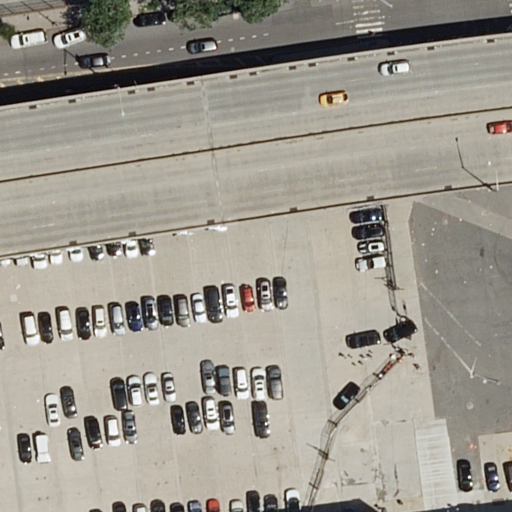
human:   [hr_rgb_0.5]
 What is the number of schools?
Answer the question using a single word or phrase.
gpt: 1

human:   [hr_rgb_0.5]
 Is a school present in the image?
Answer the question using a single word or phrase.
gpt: yes

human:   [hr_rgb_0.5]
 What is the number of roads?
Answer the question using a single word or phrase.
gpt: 13

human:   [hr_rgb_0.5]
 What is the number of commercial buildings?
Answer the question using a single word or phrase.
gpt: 0

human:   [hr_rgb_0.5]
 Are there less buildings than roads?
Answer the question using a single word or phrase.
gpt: yes

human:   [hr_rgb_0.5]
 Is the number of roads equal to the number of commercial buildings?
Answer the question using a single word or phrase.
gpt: no

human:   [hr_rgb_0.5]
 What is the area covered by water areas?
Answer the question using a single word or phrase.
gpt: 0m2

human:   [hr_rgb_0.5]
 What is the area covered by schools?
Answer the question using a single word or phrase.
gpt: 6m2

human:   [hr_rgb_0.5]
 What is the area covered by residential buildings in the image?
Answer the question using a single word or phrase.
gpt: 0m2

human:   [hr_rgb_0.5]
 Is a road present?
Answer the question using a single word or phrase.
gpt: yes

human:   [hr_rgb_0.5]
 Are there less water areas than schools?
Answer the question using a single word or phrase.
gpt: yes

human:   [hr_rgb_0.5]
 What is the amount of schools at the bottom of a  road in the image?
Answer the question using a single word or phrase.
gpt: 0

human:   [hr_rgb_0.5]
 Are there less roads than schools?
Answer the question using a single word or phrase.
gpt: no

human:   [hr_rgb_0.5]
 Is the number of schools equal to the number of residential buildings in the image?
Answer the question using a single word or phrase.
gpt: no

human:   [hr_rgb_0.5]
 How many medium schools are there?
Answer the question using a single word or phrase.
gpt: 0

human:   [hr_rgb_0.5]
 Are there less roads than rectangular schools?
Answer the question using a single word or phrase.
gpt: no

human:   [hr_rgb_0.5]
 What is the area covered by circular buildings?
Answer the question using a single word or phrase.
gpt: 0m2

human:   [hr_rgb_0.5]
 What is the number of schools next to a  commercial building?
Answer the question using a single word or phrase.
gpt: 0

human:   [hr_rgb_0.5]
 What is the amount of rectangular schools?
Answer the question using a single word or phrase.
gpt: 1

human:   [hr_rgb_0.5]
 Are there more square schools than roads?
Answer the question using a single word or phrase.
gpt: no

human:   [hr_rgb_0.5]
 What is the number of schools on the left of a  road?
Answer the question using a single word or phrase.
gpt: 1

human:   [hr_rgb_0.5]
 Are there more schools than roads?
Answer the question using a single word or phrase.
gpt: no

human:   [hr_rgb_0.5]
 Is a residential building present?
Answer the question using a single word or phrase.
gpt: no

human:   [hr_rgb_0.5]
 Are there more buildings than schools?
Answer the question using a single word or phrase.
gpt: no

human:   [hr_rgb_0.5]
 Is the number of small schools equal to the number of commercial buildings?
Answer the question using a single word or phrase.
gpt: no

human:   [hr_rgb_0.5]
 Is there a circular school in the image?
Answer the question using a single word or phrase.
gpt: no

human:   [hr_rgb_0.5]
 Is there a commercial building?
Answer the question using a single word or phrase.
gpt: no

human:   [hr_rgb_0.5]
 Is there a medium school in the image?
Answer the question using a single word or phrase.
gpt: no

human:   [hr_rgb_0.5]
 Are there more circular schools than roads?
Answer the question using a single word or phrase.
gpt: no

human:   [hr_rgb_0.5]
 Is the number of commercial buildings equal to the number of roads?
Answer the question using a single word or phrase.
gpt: no

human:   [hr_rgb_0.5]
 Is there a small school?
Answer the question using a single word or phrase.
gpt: yes

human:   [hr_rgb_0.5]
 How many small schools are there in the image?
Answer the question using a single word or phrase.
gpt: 1

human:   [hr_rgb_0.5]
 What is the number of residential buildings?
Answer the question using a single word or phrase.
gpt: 0

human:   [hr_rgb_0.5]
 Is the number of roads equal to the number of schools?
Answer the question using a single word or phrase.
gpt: no

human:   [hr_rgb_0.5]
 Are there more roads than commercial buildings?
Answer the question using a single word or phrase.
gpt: yes

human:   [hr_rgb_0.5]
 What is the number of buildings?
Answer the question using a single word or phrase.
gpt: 0

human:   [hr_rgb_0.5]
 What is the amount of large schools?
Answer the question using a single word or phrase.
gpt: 0

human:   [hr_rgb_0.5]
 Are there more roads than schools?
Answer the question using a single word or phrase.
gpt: yes

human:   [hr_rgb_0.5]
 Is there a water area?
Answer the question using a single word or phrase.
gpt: no

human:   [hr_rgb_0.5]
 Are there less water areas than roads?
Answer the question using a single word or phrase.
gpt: yes

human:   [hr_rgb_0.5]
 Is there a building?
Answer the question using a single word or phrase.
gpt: no

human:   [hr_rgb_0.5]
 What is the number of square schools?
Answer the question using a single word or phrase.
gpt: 0

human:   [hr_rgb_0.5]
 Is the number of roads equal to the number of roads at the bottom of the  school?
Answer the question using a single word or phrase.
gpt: no

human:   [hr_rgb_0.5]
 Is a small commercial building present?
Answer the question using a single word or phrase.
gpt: no

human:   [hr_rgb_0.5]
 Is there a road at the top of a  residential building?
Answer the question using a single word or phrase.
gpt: no

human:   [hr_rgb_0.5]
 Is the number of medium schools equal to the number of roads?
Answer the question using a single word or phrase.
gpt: no

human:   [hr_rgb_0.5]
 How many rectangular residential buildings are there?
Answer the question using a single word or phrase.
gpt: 0

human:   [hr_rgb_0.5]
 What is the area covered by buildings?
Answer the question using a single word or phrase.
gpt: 0m2

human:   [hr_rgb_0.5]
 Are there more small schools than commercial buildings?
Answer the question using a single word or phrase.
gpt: yes

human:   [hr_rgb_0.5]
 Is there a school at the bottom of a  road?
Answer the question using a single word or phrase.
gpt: no

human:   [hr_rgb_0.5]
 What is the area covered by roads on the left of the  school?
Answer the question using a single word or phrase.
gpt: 0m2

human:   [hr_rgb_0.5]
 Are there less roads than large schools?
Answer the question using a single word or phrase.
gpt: no

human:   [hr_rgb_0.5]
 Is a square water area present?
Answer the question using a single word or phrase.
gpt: no

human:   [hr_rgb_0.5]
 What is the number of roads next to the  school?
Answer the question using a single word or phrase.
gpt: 13

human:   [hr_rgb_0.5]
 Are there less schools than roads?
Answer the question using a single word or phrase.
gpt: yes

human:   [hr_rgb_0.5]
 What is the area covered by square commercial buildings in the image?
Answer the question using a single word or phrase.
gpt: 0m2

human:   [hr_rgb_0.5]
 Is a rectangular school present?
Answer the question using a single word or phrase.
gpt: yes

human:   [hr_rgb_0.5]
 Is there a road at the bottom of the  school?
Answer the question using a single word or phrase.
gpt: yes

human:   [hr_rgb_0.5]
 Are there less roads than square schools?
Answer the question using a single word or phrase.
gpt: no

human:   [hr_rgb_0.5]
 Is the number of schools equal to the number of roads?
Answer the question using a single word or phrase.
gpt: no

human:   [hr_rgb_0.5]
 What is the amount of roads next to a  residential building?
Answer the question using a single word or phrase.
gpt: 0

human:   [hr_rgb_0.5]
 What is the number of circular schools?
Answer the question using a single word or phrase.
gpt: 0

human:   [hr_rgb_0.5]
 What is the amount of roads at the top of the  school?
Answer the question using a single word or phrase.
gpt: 0

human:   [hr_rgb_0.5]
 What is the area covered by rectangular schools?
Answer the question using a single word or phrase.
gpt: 6m2